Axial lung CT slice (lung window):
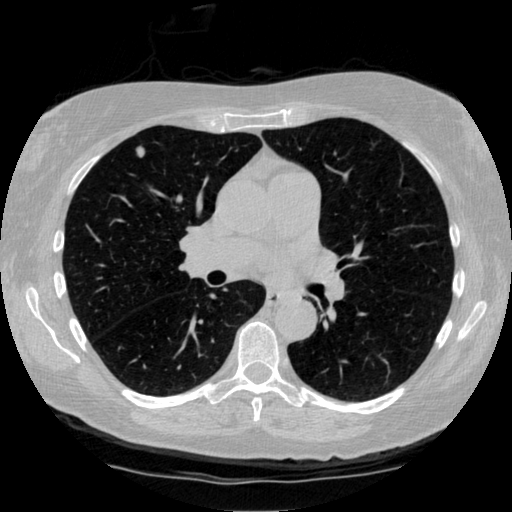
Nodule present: yes
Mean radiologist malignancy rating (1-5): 2.75